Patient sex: F
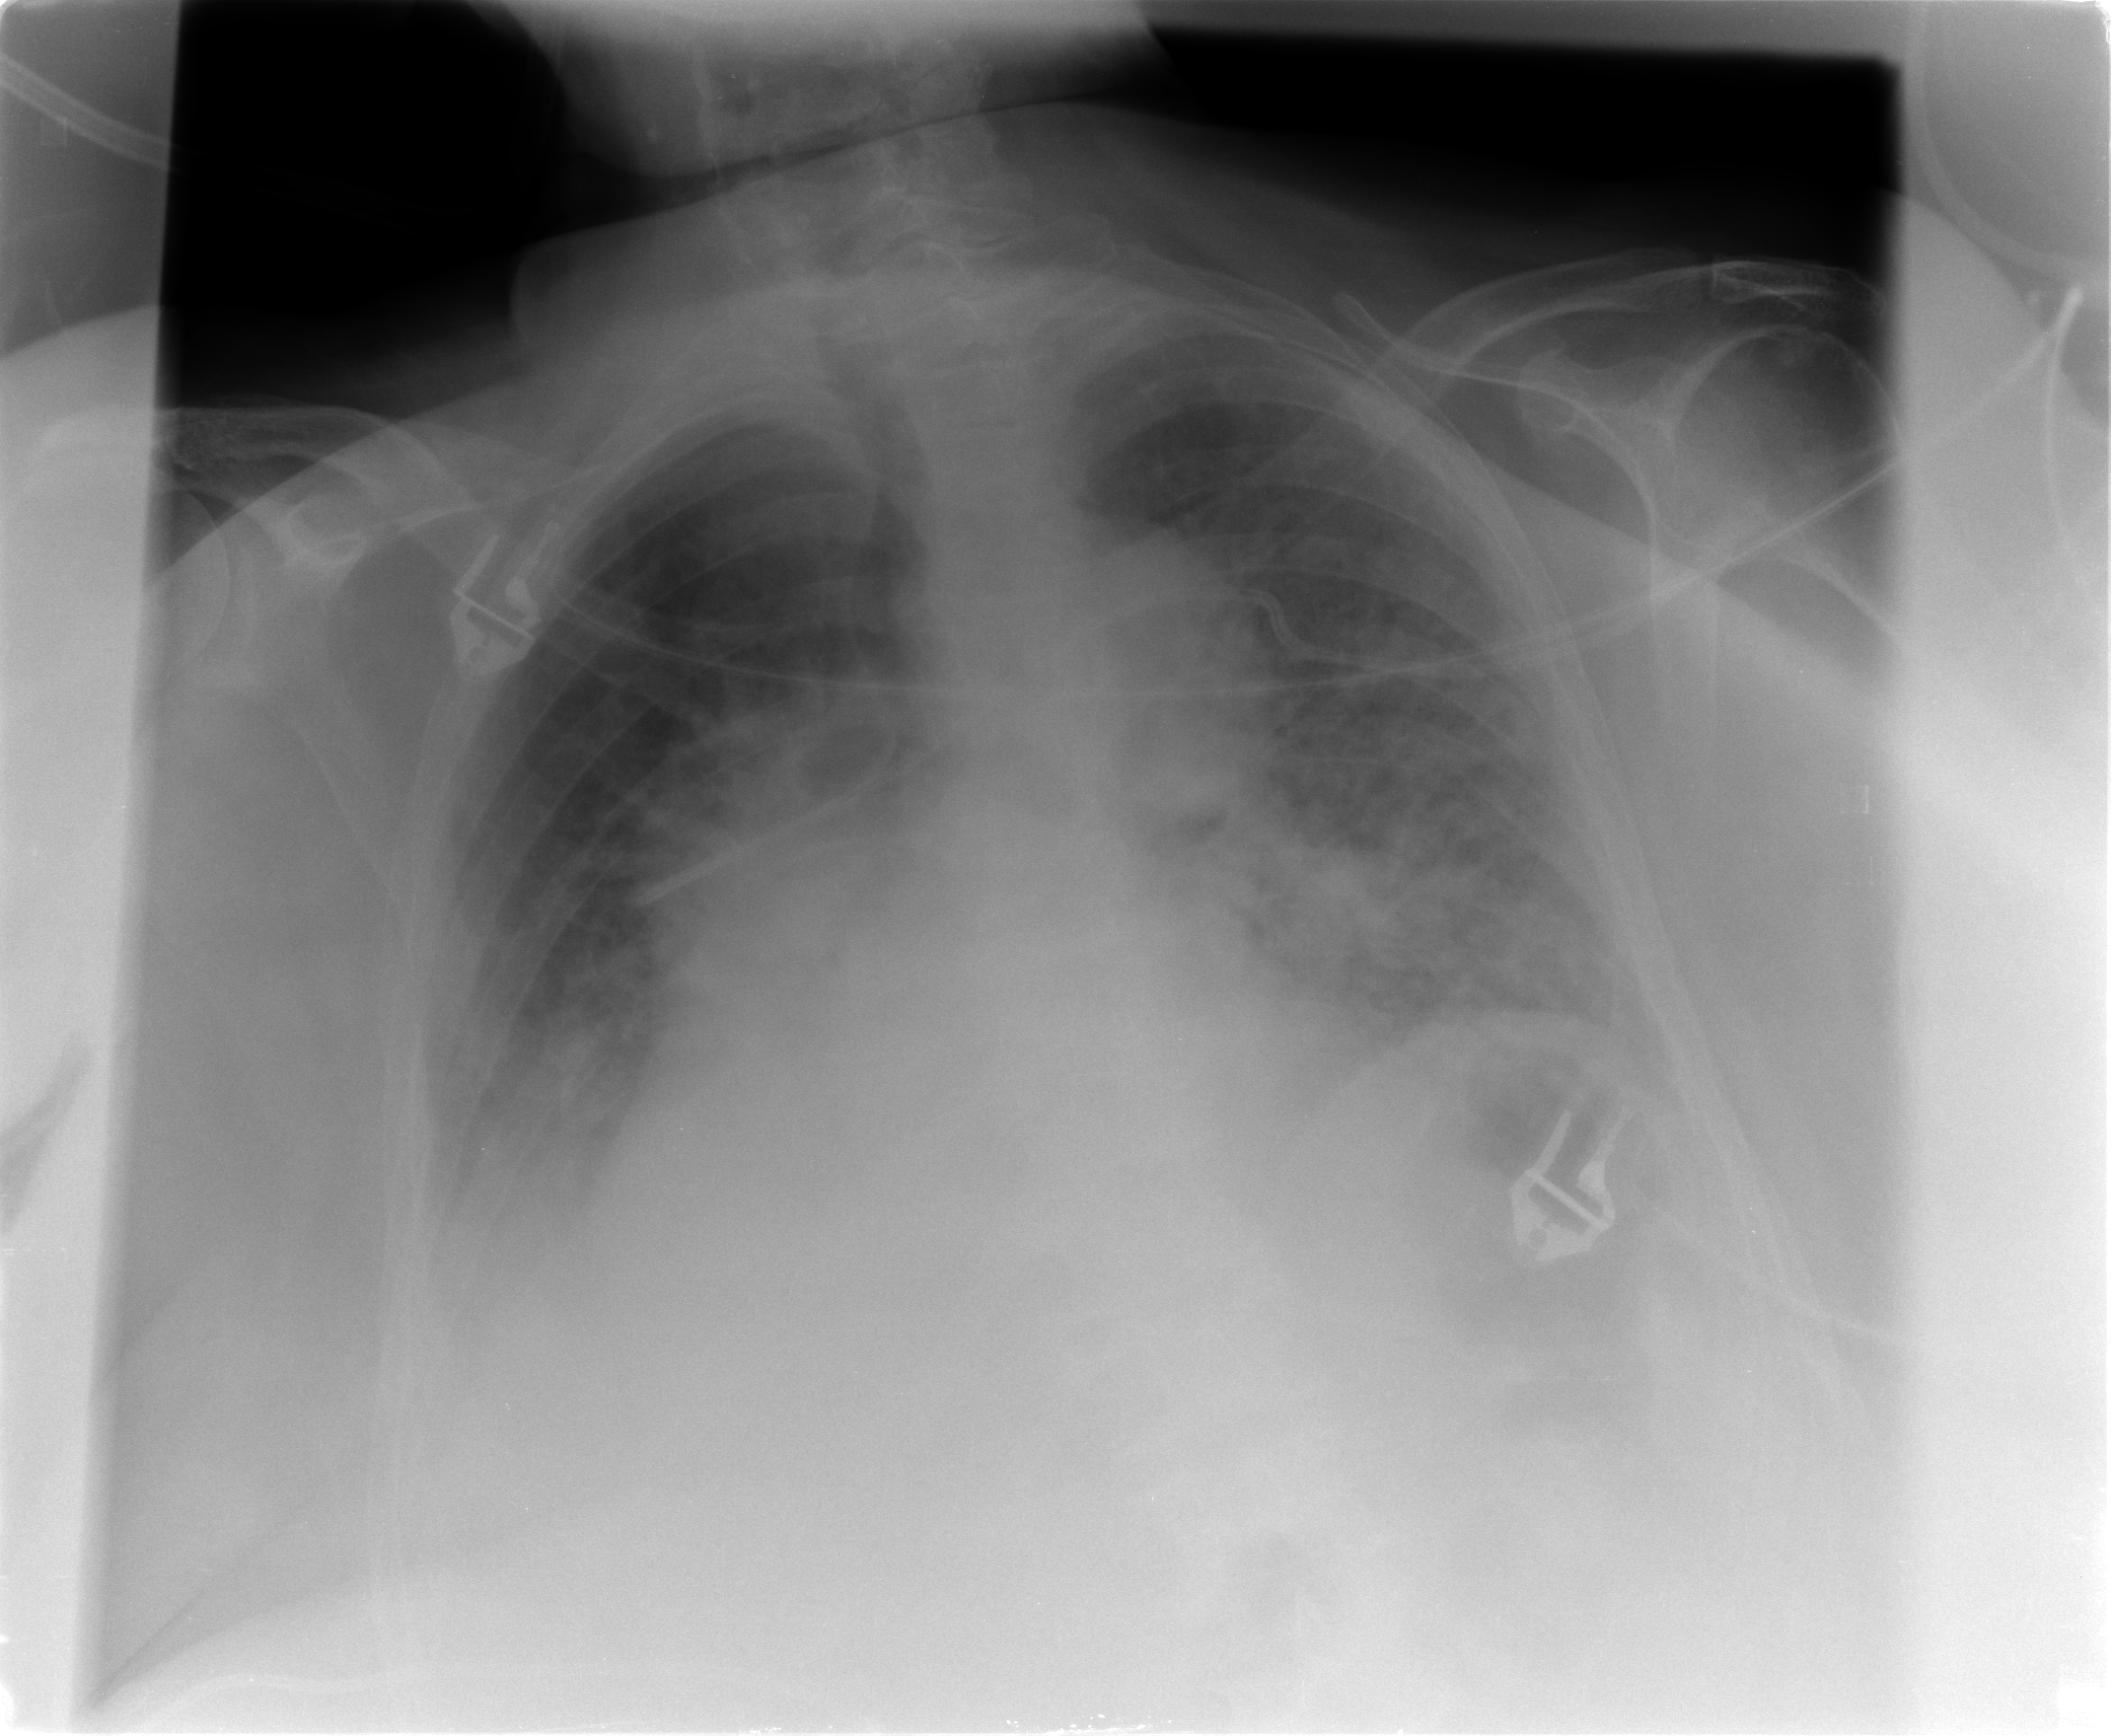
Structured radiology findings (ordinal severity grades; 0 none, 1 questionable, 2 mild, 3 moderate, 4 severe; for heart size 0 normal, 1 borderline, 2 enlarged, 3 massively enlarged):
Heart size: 2
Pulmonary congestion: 3
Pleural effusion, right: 2
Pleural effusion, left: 1
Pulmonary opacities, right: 1
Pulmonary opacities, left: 3
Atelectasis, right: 2
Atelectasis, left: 2